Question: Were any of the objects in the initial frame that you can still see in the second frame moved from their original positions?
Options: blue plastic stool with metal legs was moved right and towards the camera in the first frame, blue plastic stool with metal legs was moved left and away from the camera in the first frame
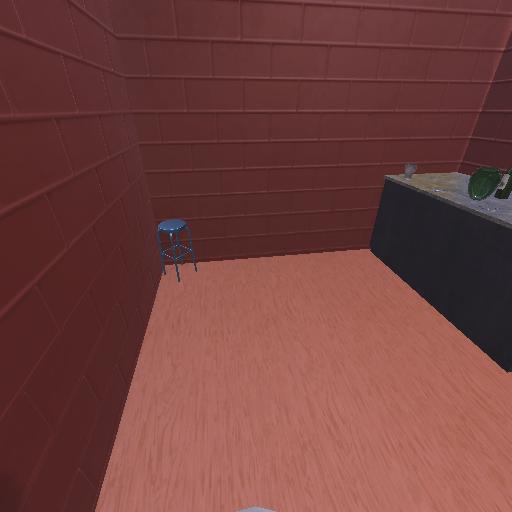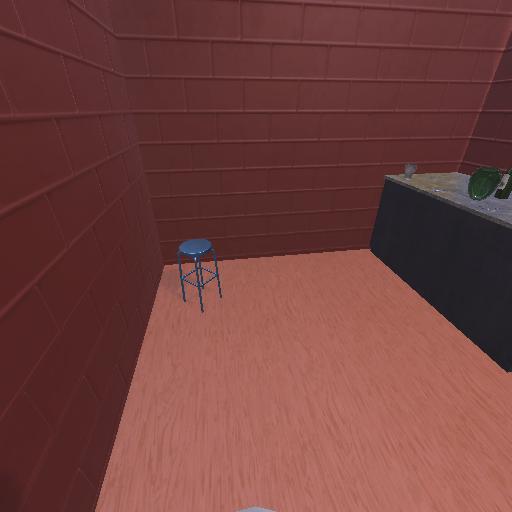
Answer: blue plastic stool with metal legs was moved right and towards the camera in the first frame